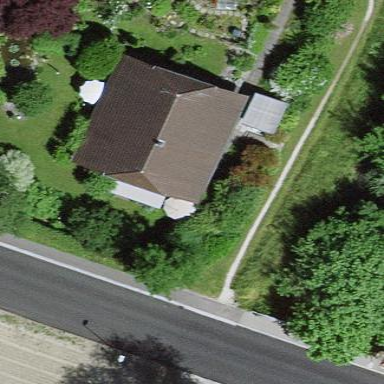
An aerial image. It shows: Residential building.